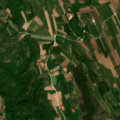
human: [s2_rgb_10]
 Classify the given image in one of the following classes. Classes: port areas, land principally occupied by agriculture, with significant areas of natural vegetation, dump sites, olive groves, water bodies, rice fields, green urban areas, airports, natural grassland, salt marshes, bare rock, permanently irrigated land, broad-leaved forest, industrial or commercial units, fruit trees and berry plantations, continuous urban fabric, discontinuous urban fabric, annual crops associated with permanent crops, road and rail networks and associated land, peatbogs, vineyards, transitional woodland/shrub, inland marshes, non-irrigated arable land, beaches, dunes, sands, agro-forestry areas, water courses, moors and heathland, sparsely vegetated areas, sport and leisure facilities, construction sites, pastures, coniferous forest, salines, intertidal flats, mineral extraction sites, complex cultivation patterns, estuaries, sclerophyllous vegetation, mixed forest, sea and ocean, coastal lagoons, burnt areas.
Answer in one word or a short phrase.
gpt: complex cultivation patterns, land principally occupied by agriculture, with significant areas of natural vegetation, broad-leaved forest, transitional woodland/shrub